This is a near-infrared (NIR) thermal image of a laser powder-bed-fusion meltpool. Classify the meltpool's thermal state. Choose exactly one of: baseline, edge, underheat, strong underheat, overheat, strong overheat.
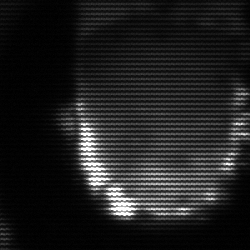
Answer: baseline